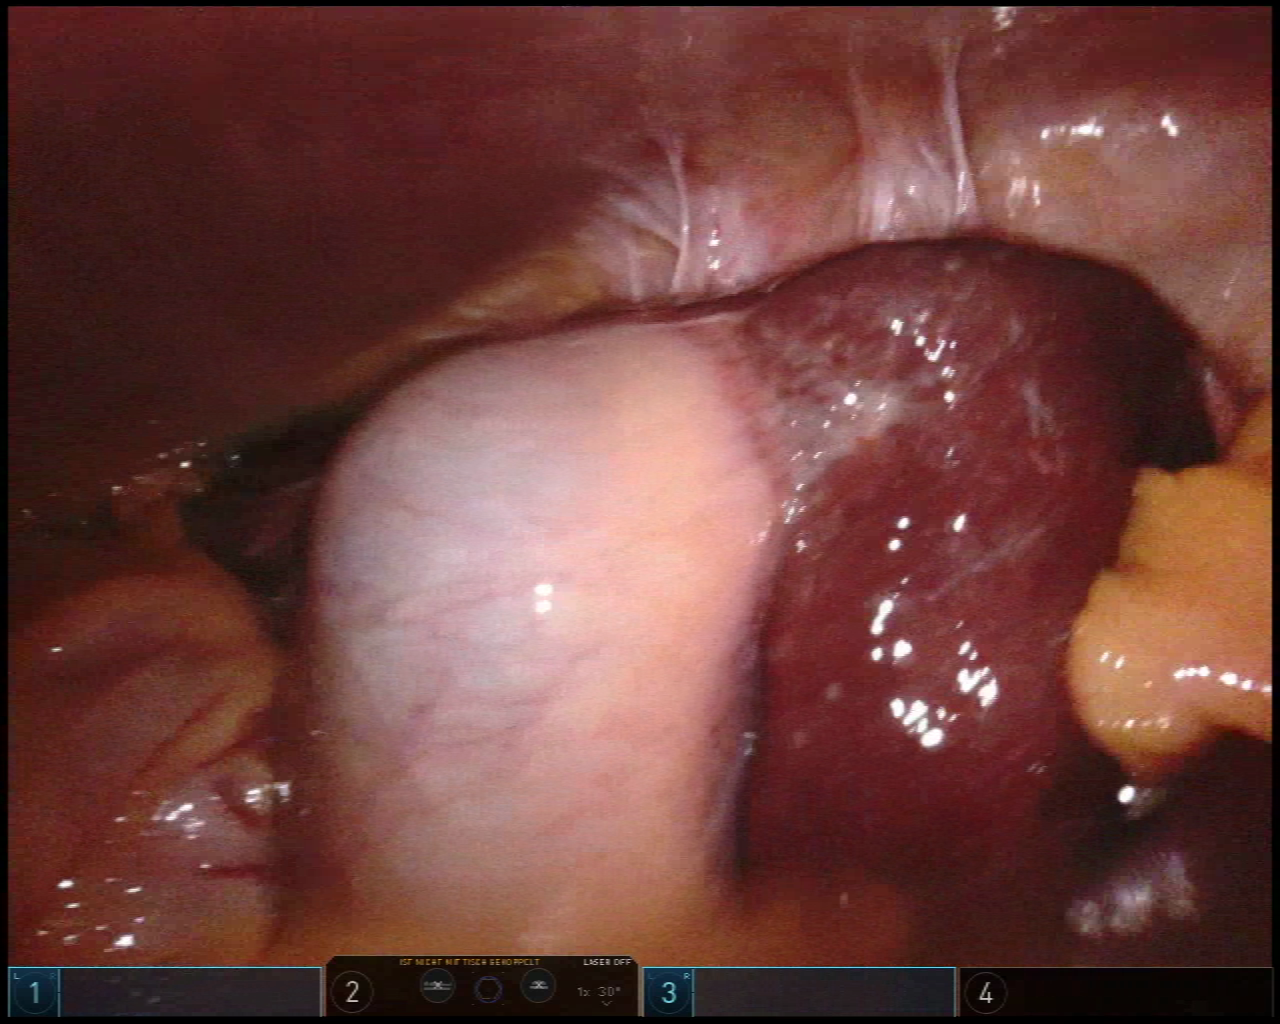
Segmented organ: liver
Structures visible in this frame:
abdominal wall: yes
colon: yes
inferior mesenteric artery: no
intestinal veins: no
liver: yes
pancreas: no
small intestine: no
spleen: no
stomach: yes
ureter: no
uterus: no
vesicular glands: no